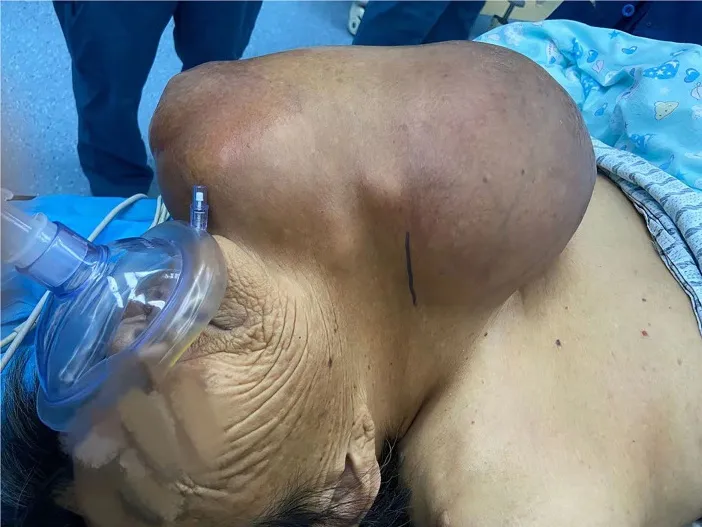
A giant mass in the left anterior neck.
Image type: medical_photograph (other_medical_photograph)